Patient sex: M
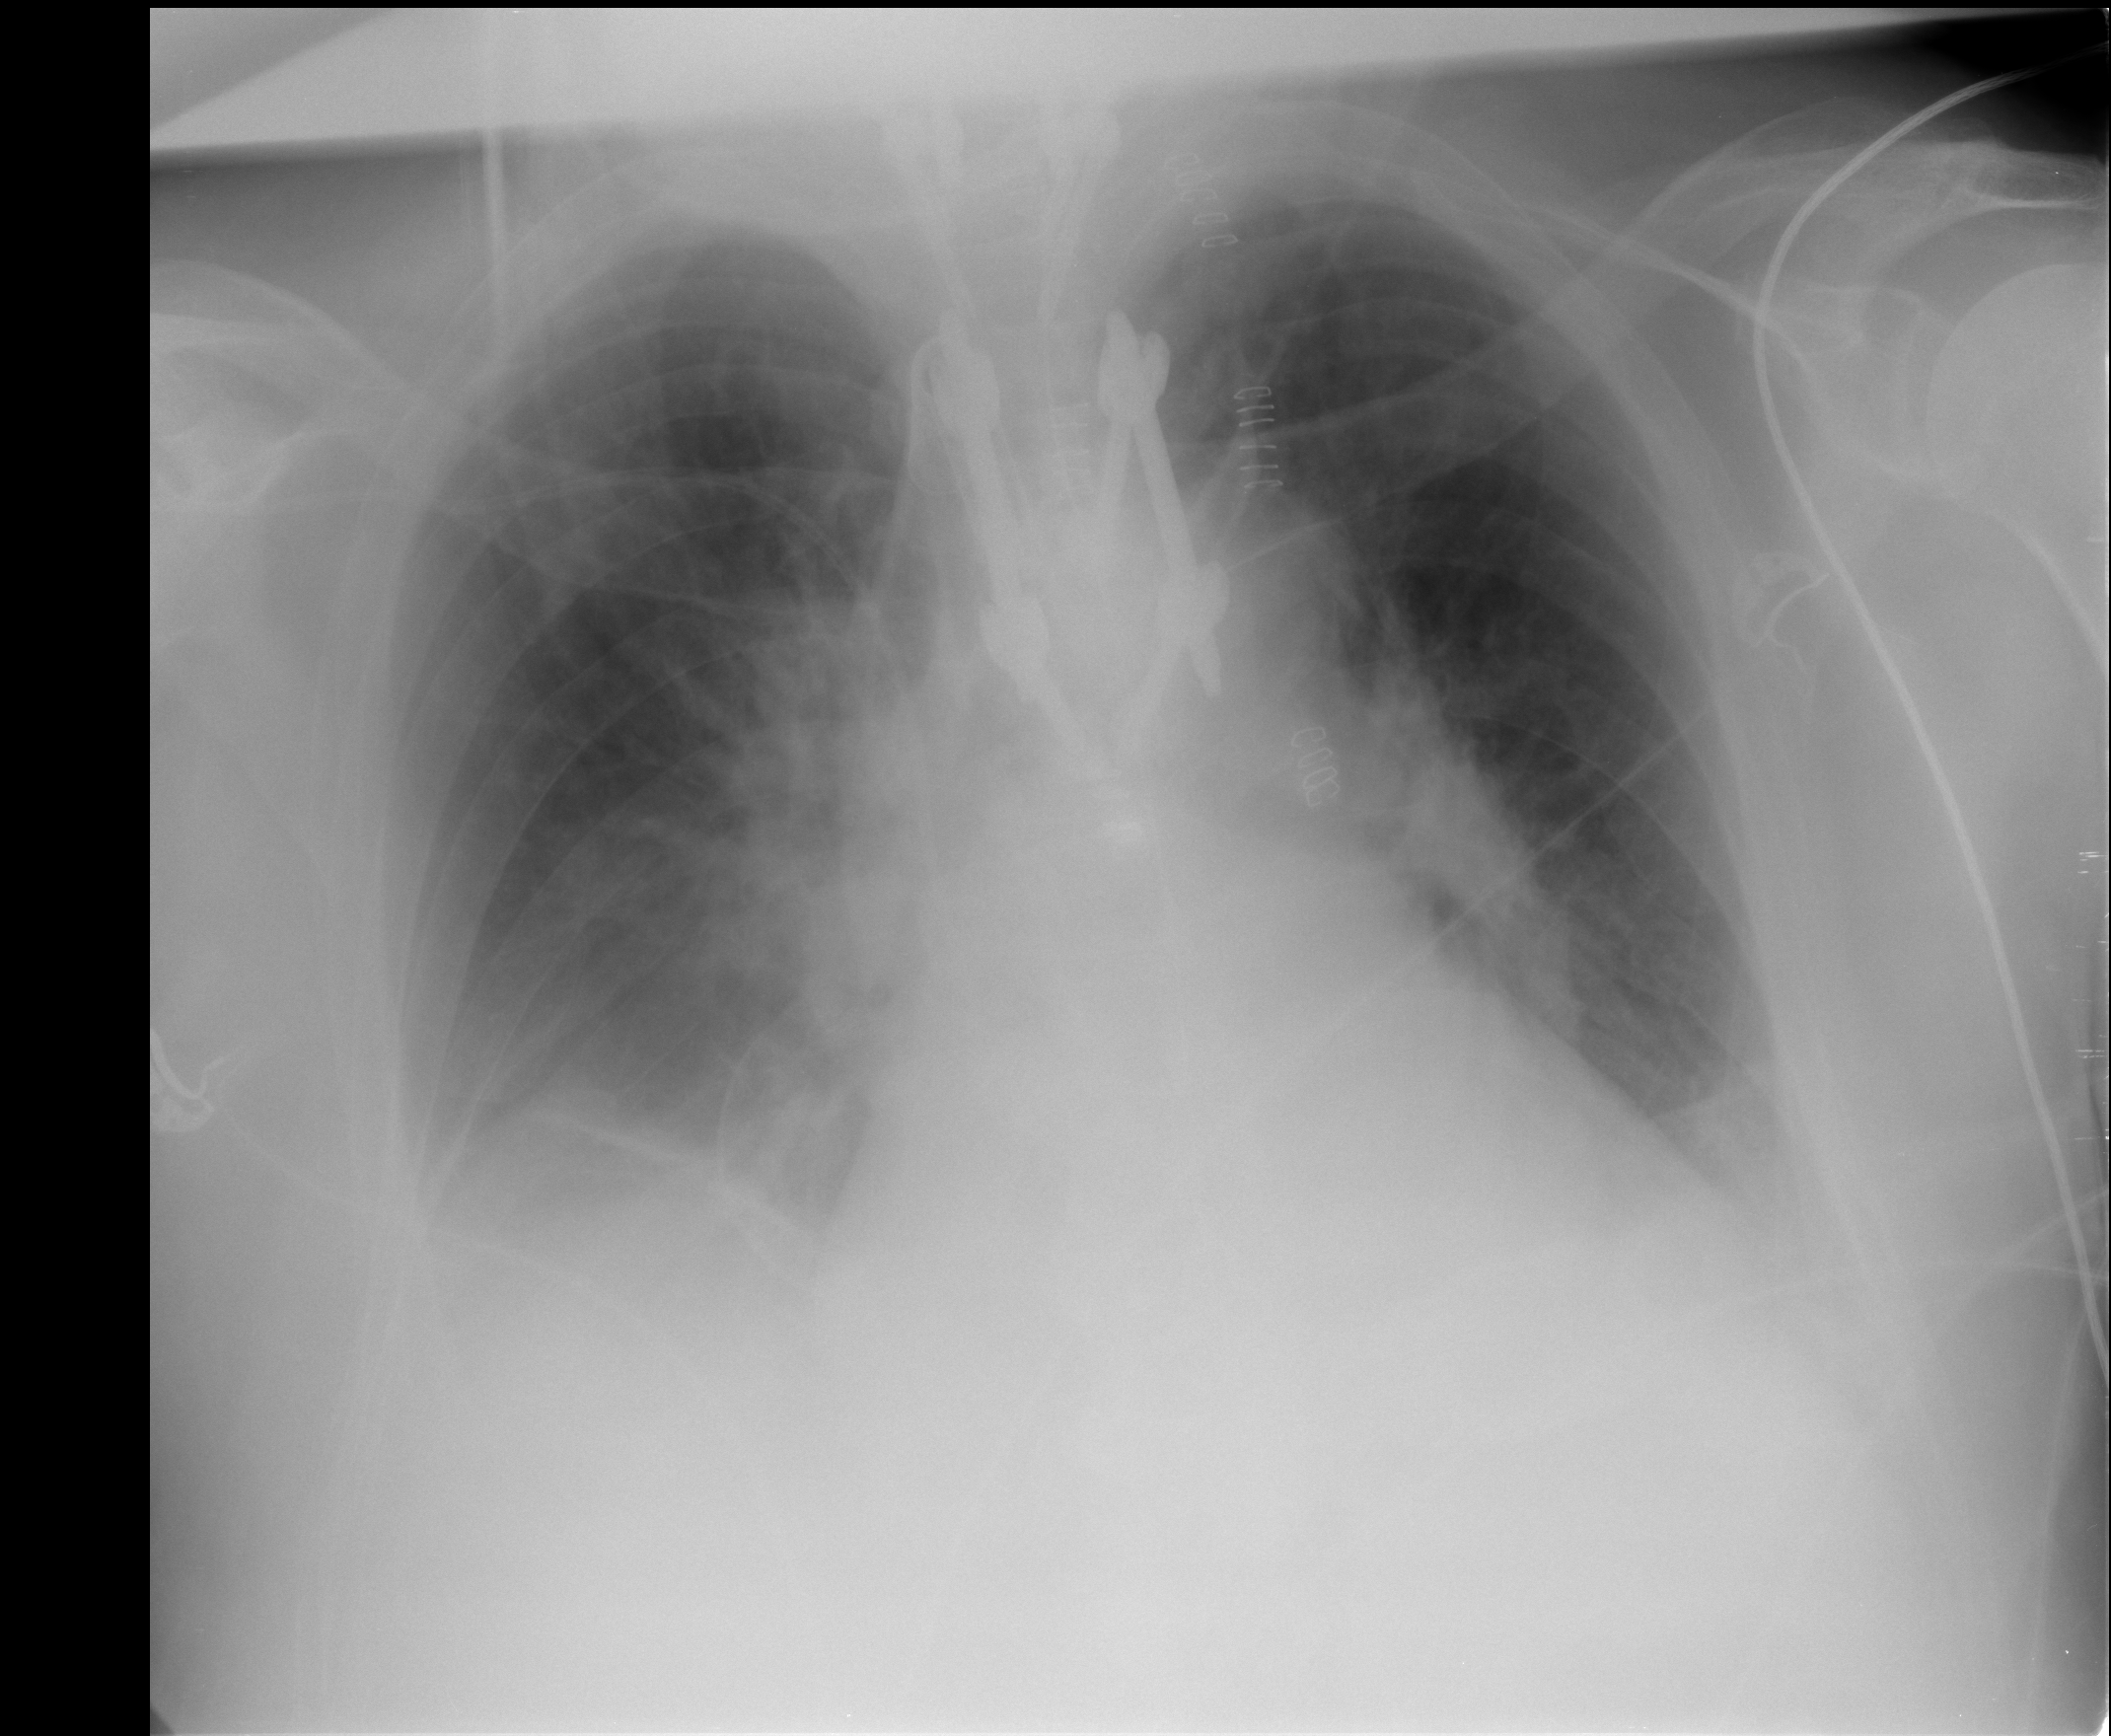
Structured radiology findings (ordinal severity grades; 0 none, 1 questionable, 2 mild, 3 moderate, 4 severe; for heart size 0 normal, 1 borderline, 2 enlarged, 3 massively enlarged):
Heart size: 2
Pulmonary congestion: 2
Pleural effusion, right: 3
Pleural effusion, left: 2
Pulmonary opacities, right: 1
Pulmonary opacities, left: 0
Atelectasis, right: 2
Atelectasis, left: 2